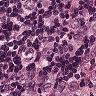
Metastatic tissue present: yes